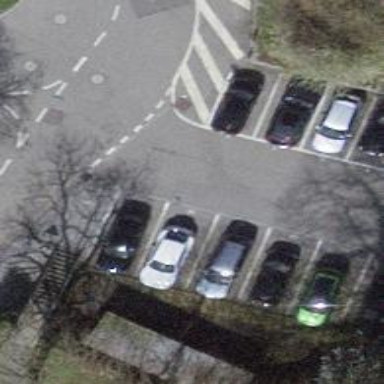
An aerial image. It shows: Asphalt parking aisle designated as service road.